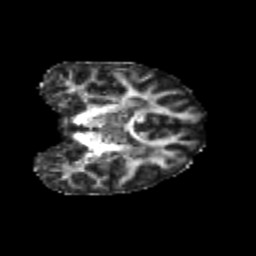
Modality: FA
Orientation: coronal
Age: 22
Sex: female
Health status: healthy
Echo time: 0.074 s